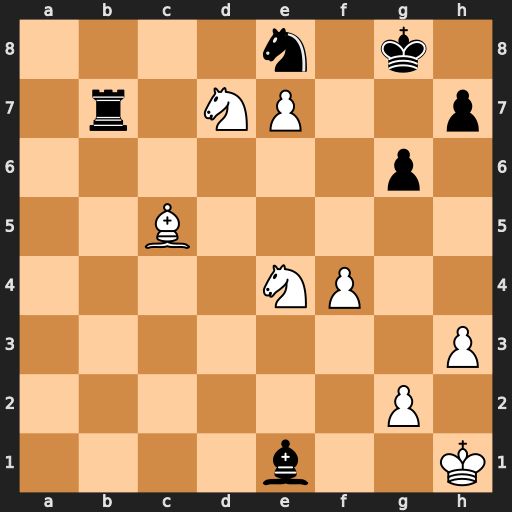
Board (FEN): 4n1k1/1r1NP2p/6p1/2B5/4NP2/7P/6P1/4b2K
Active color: w
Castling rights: -
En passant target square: -
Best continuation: Ndf6+ Kf7 Nxe8